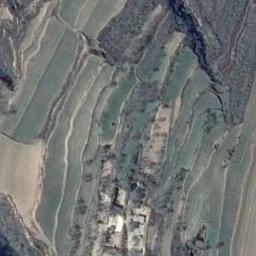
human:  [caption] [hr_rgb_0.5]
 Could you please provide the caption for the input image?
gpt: Many trees are on the terrace .

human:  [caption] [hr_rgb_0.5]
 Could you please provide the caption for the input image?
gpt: A large layer of green terraced fields, The crops in the fields are lush like green forests .

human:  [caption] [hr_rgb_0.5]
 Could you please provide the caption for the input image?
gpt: The terraces are reddish-brown and the top of the mountain is covered with vegetation .

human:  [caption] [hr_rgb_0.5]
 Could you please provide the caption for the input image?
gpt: The bare and green terrace is next to some trees .

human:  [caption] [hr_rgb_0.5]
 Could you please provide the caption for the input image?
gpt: There are several buildings and green bushes among the terraces .